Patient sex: M
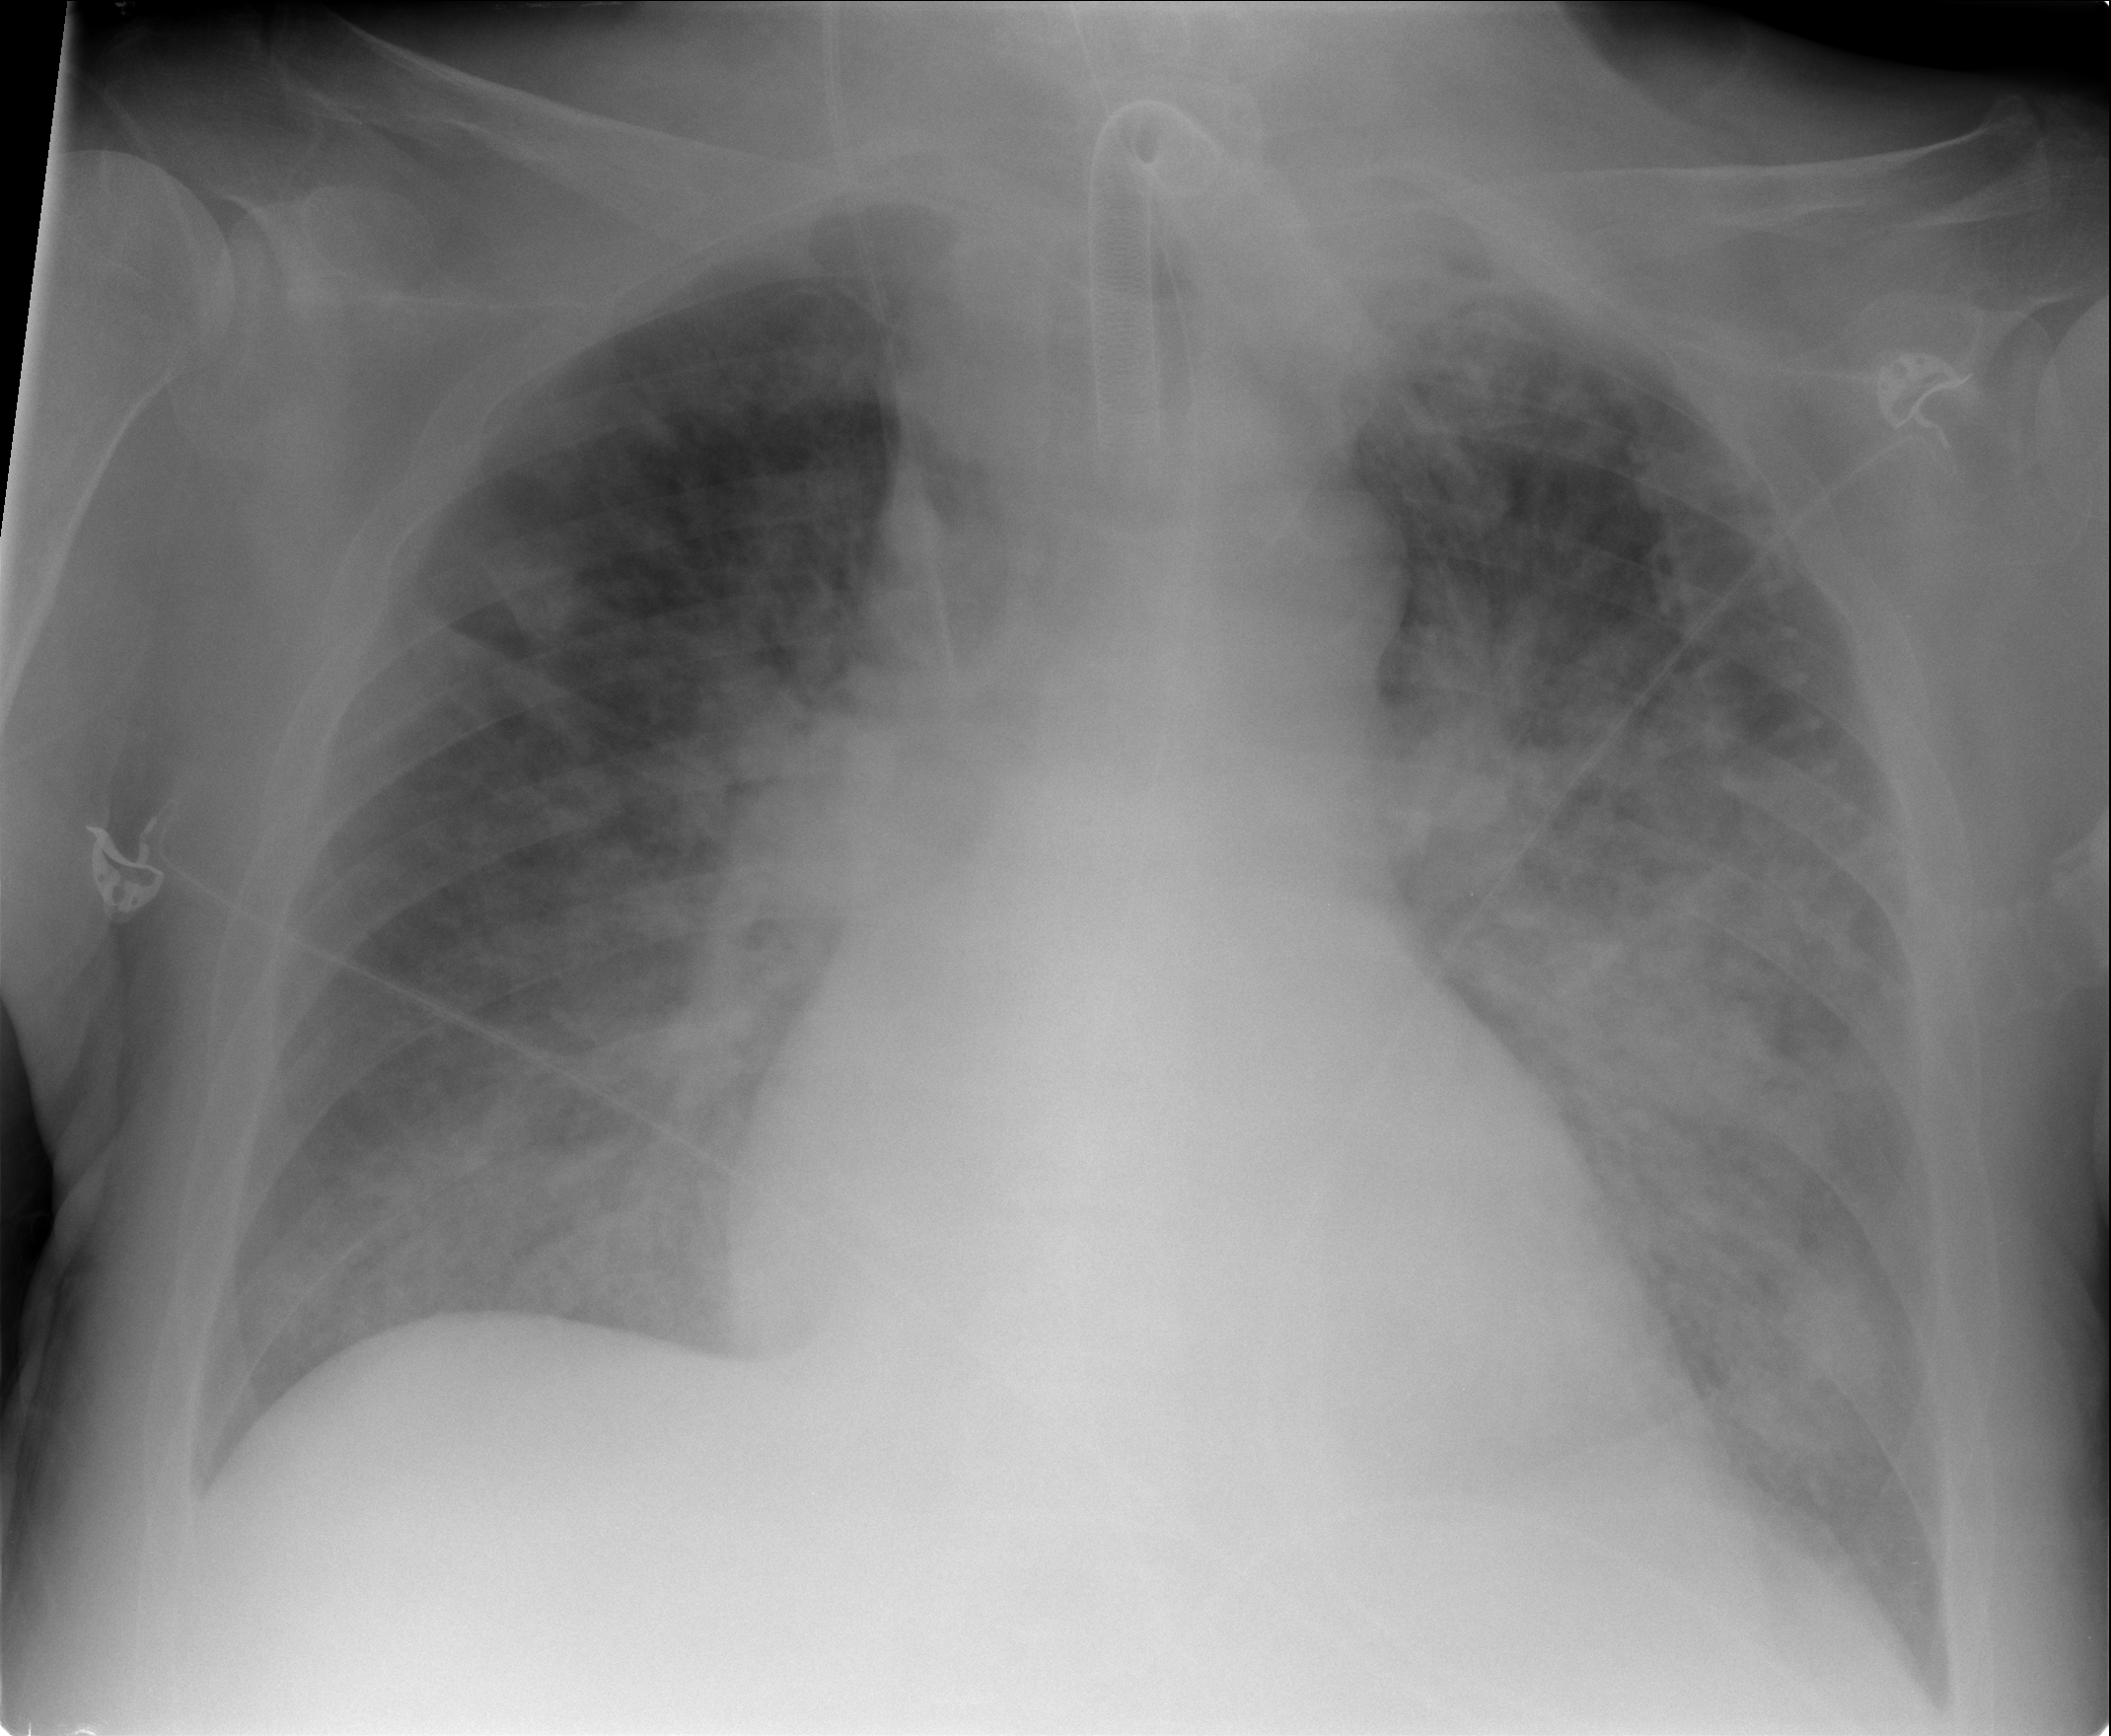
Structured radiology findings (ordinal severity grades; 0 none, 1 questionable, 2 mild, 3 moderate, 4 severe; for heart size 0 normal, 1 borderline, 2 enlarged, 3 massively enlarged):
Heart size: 0
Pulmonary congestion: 3
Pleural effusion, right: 0
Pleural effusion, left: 1
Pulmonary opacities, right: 3
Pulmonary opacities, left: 3
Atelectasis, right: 2
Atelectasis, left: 2